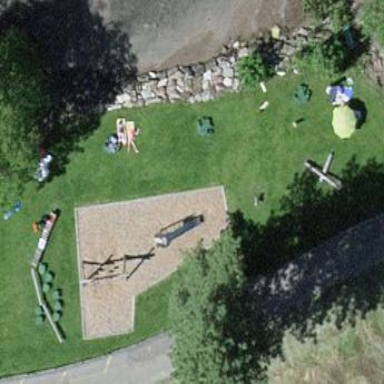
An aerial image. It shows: Playground area for leisure activities on the land.